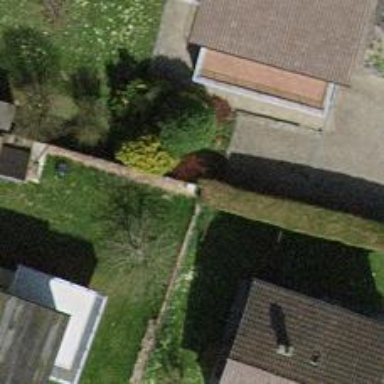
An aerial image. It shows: Hedge acting as barrier.